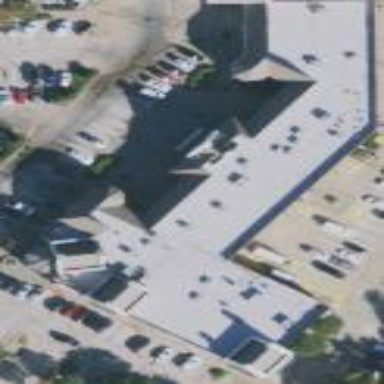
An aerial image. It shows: Retail building.